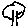
Label: tree